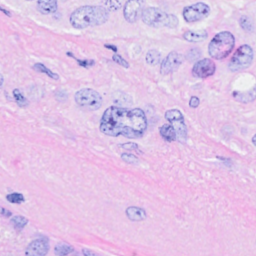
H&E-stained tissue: Breast